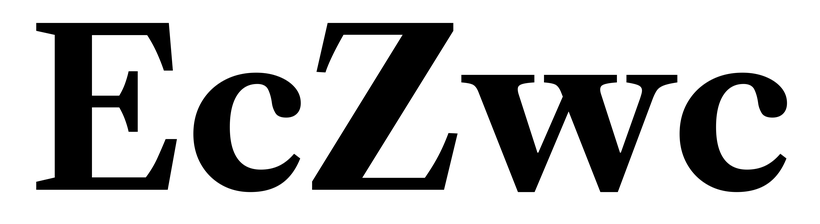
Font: LibreCaslonText_Bold